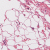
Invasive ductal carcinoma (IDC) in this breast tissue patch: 0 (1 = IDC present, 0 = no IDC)